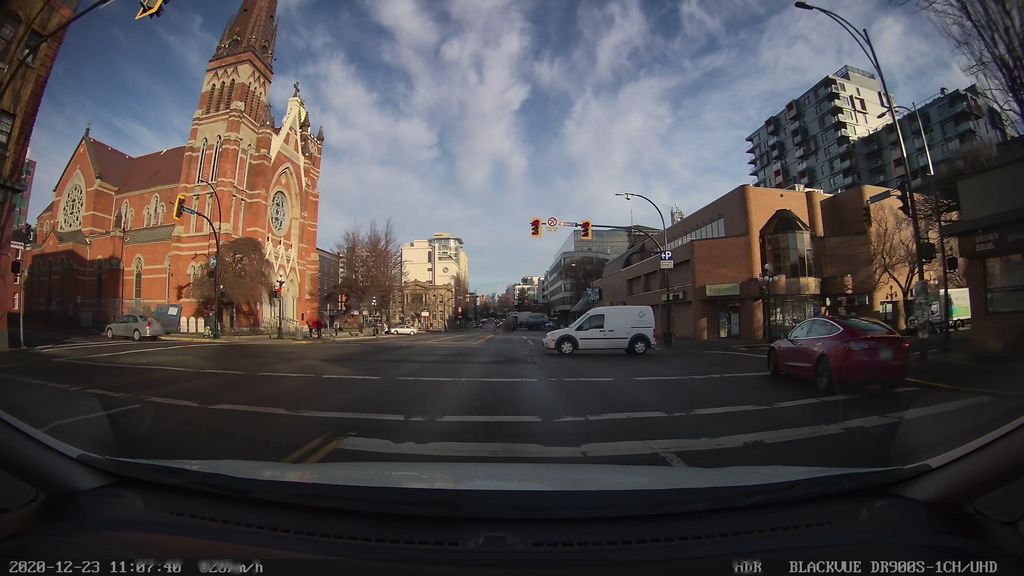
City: victoria